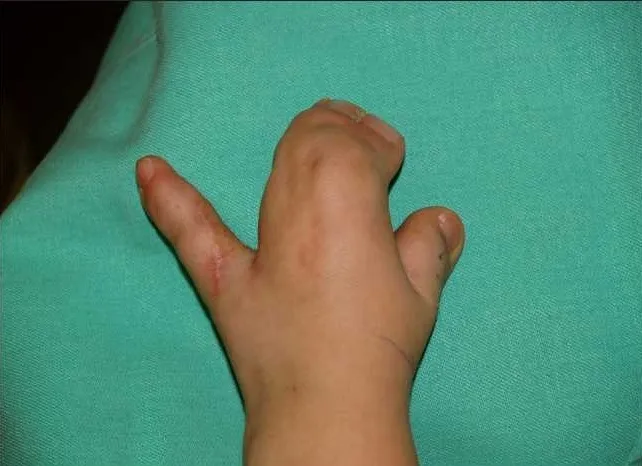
Syndactyly, typical for Apert syndrome.
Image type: radiology (x_ray)